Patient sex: M
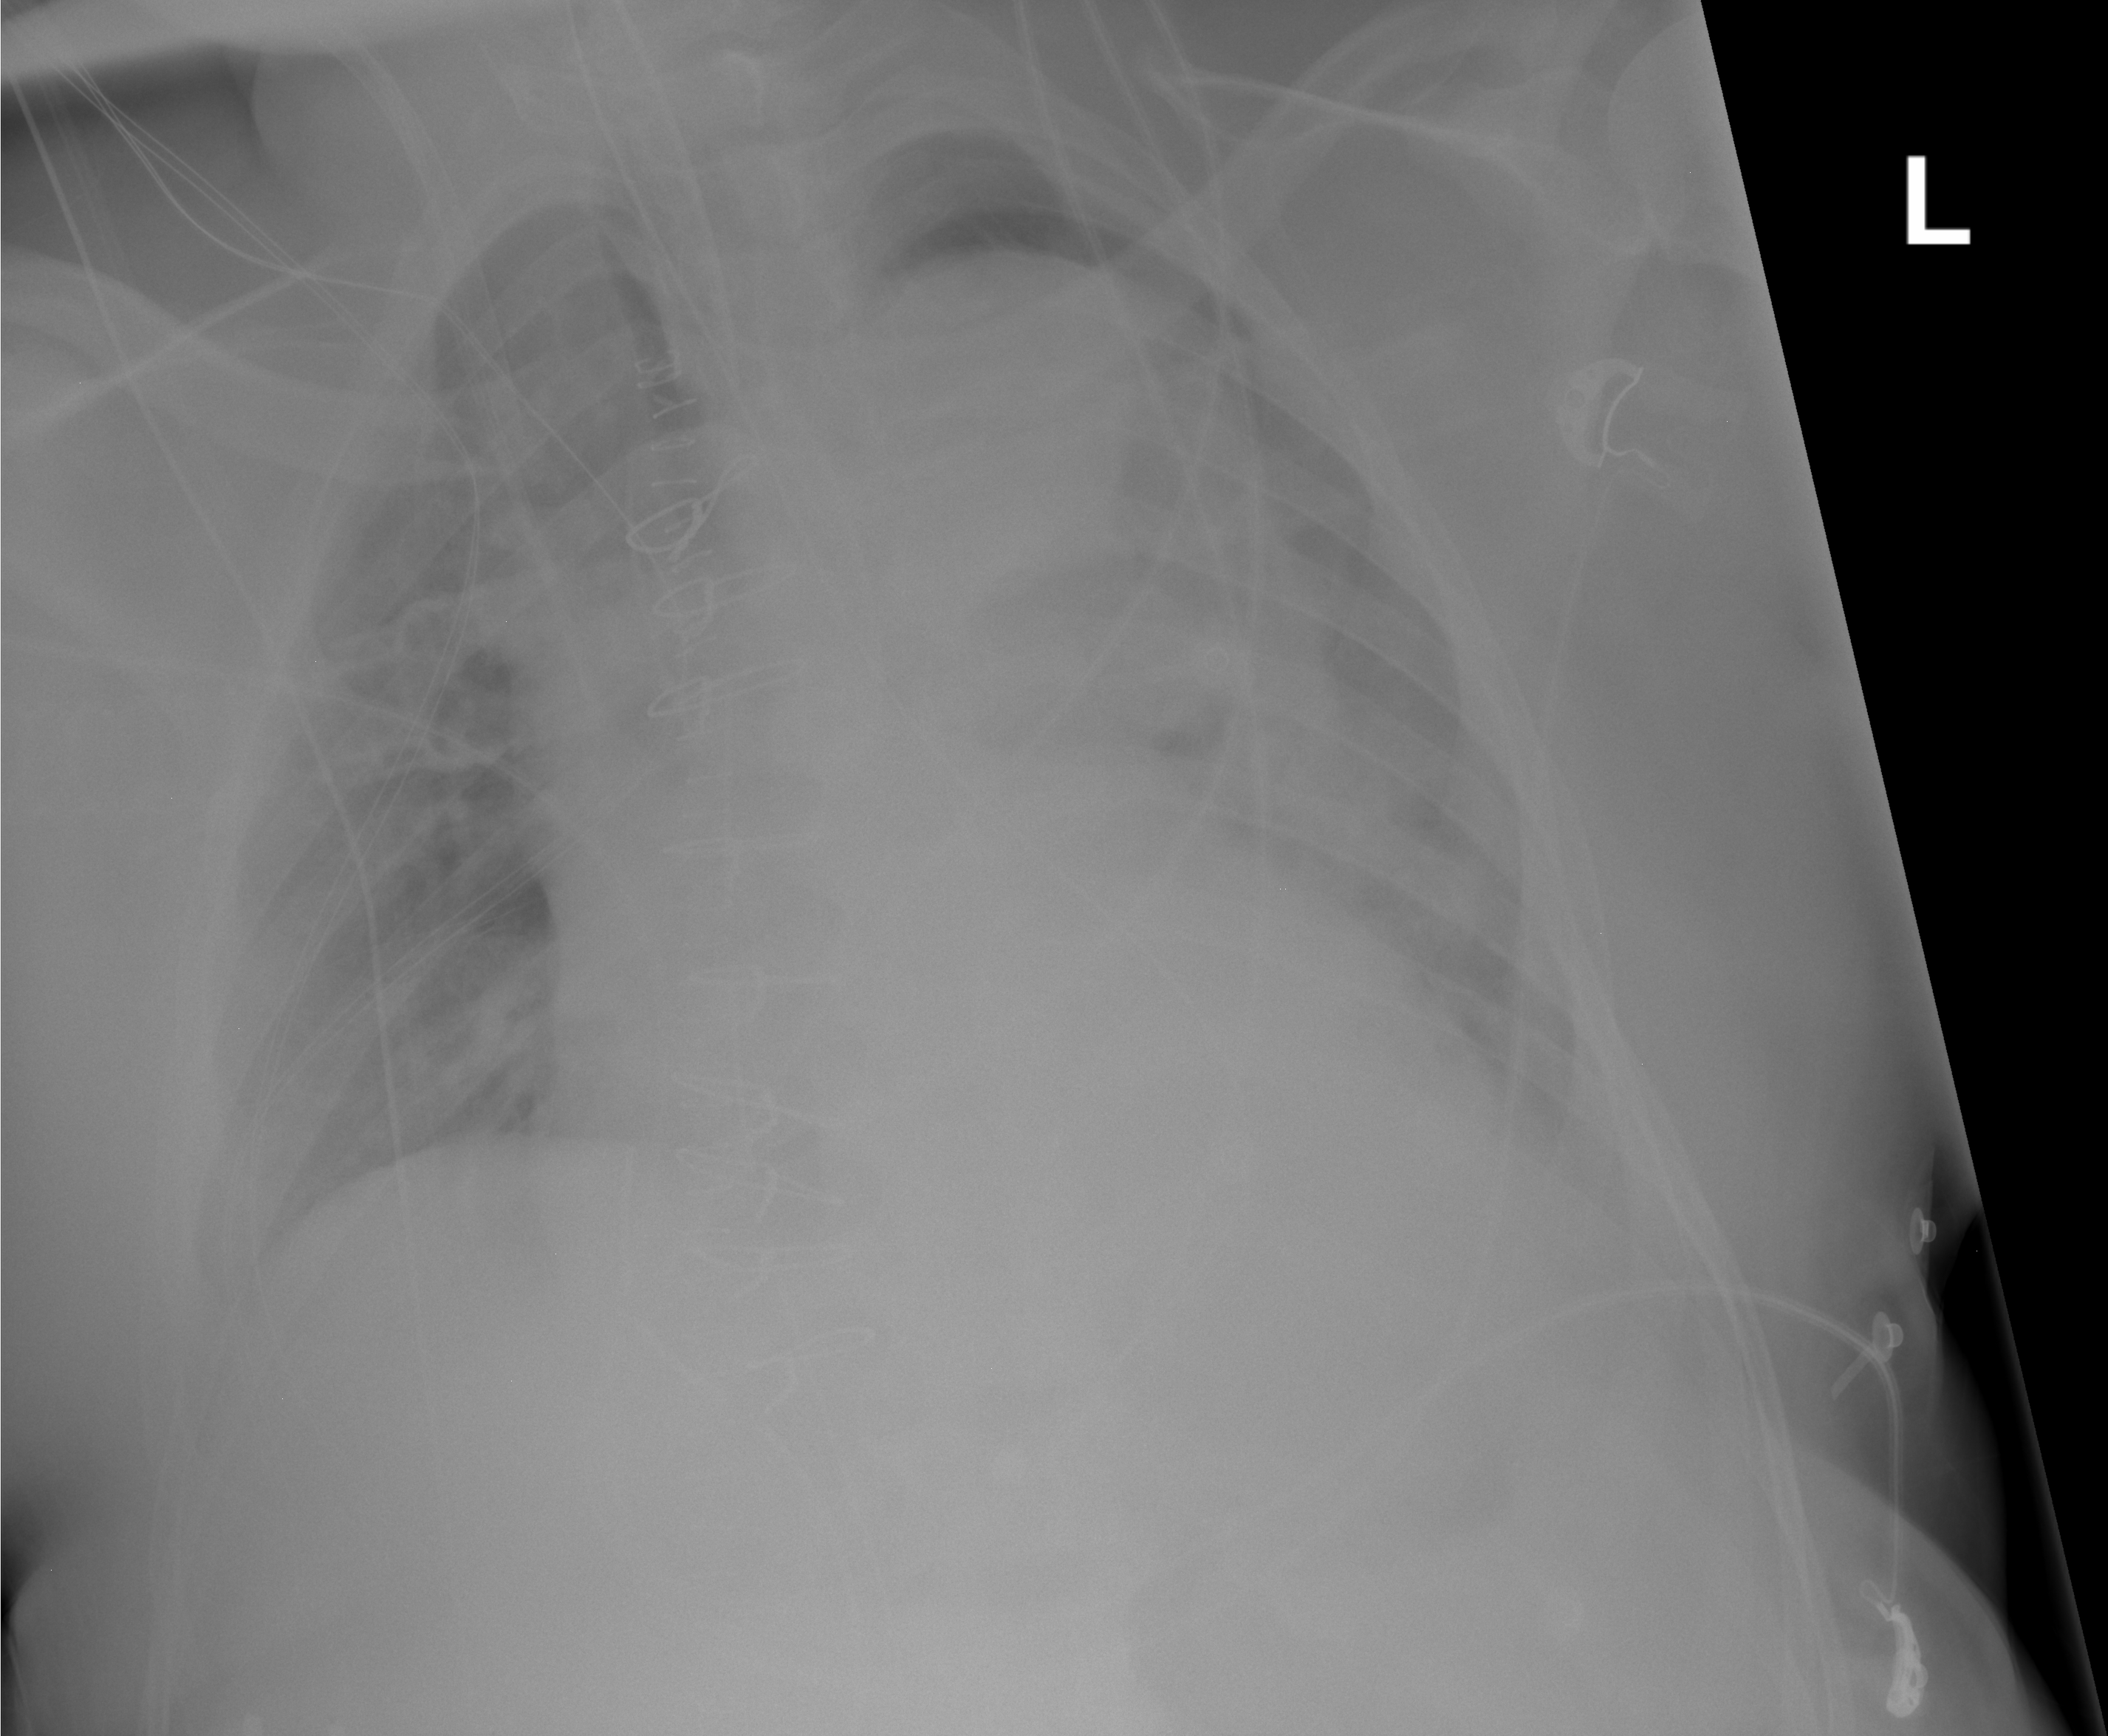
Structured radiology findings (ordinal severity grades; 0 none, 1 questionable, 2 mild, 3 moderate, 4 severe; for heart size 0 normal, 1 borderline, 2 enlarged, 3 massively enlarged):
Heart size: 2
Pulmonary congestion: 3
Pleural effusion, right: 0
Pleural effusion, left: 2
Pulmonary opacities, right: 0
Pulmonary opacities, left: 0
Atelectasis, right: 0
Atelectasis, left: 0